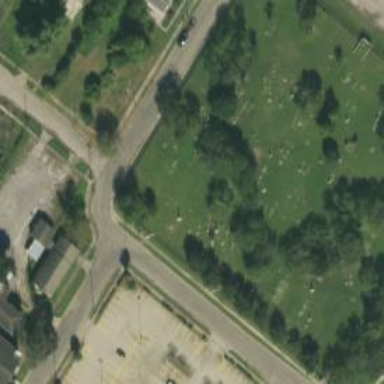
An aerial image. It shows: Memorial site with historic significance.